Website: slack
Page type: billing-address
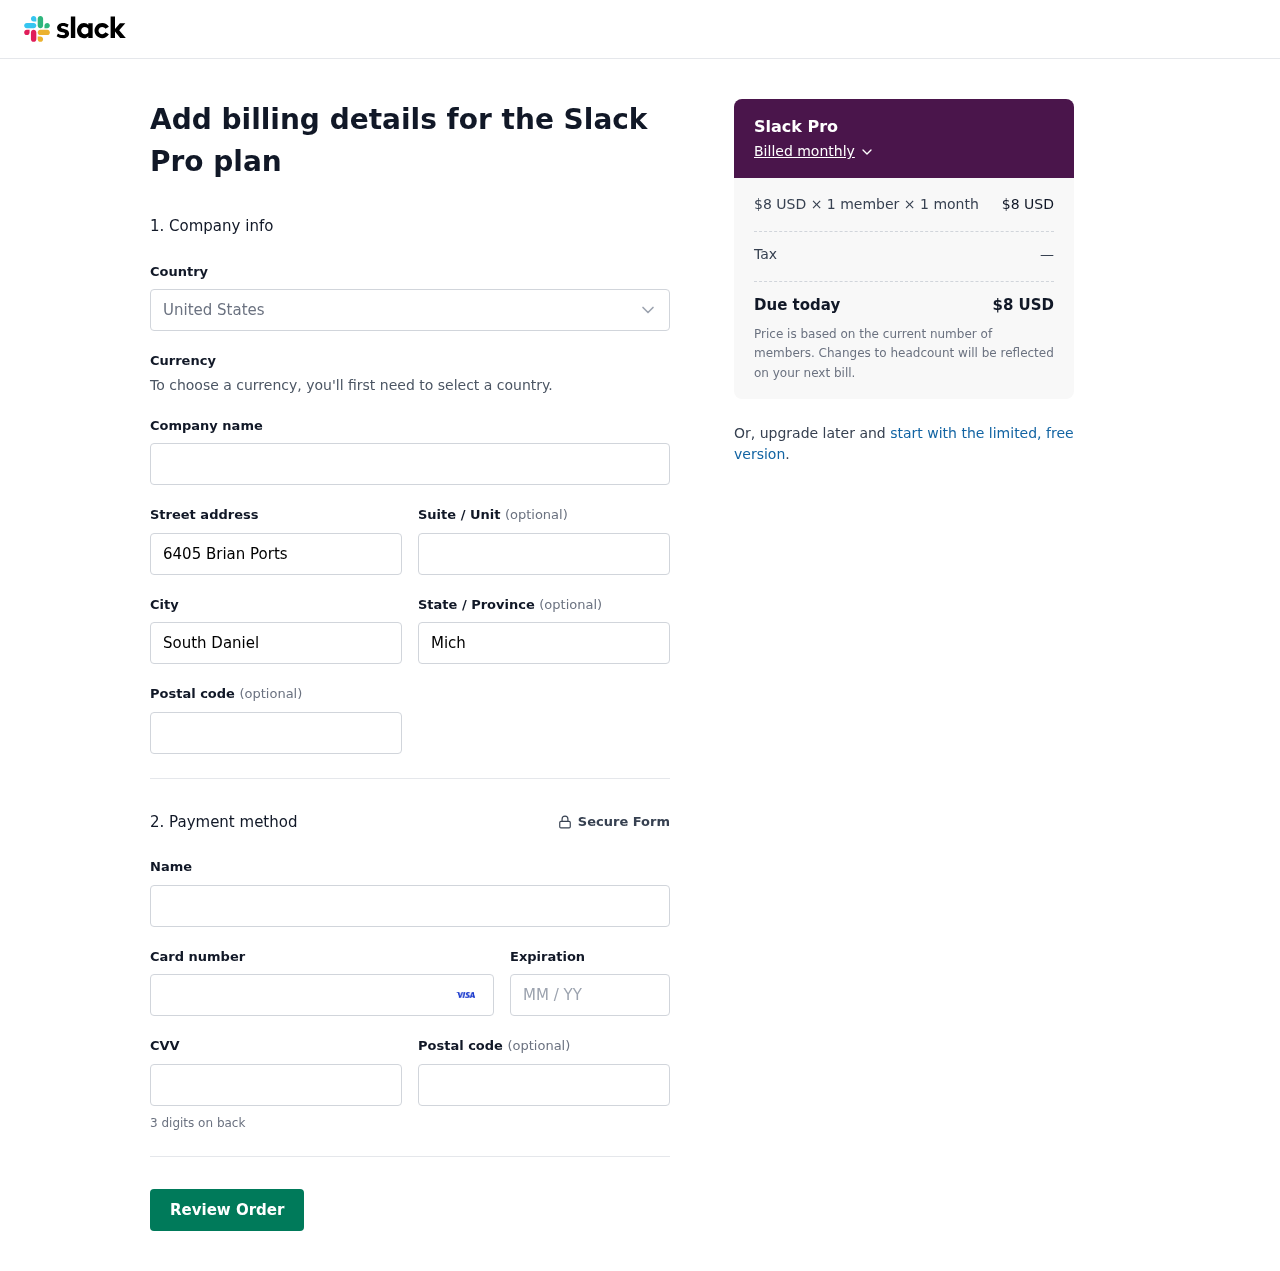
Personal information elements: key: PII_CARD_CVV
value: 263
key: PII_CARD_EXPIRY
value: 03/29
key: PII_CARD_NUMBER
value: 4950 7958 4021 8843
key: PII_CITY
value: South Daniel
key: PII_COUNTRY
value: United States
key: PII_FULLNAME
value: Crystal Leach
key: PII_POSTCODE
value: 73796
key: PII_STATE
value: Michigan
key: PII_STREET
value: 6405 Brian Ports
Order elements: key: ORDER_PLAN_PRICE
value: $8 USD
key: ORDER_NUM_MEMBERS
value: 1 member
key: ORDER_NUM_MONTHS
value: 1 month
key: ORDER_SUBTOTAL
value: $8 USD
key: ORDER_TAX
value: —
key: ORDER_TOTAL
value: $8 USD